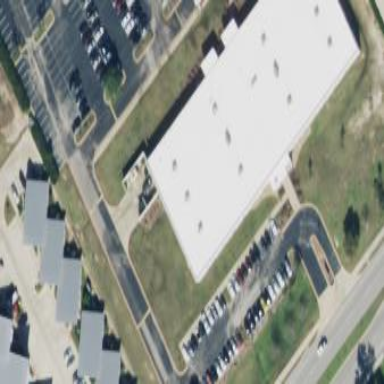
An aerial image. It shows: Commercial building.